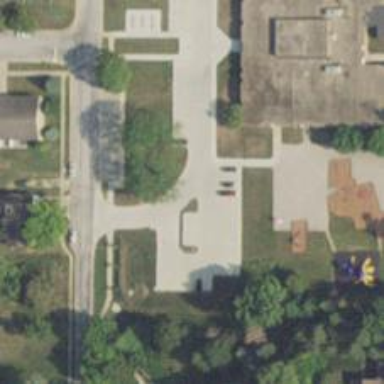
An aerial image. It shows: Driveway.